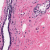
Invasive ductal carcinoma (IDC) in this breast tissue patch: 0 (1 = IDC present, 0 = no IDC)